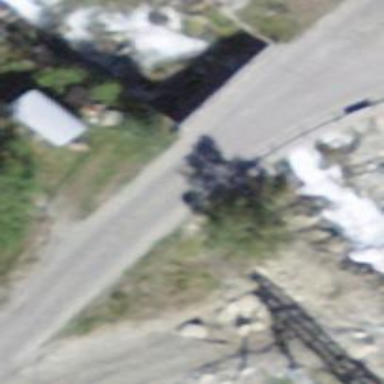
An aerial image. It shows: Retaining wall.